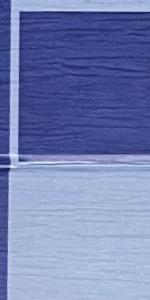
Label: Empty